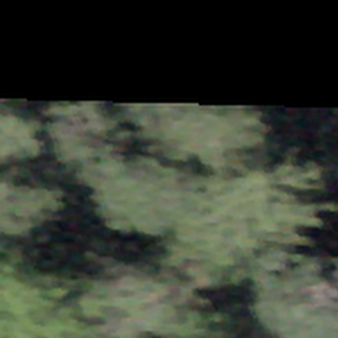
Label: other